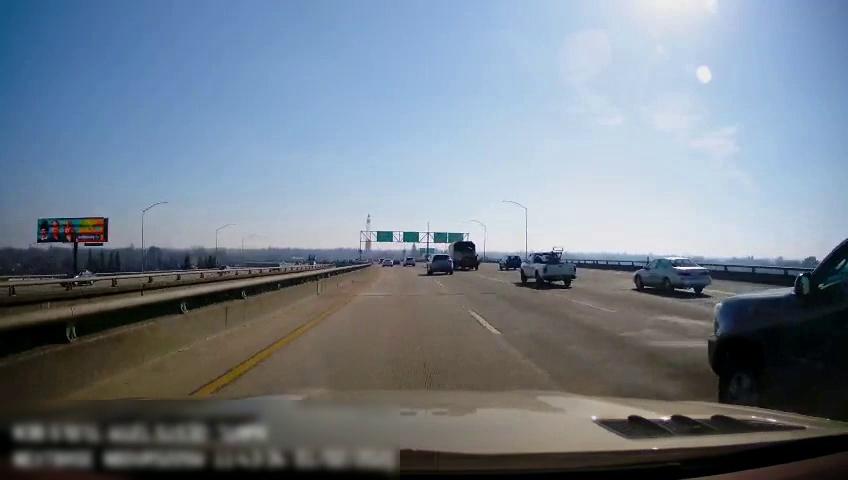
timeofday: Day
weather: Sunny
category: Drivable Space
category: Vehicles | Car
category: Vehicles | Car
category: Drivable Space
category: Vehicles | Car
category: Vehicles | Truck
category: Vehicles | SUV
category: Vehicles | Car
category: Vehicles | Truck
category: Vehicles | Truck
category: Vehicles | SUV
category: Vehicles | SUV
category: Lanes | Current Lane
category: Lanes | Current Lane
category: Lanes | Alternate Lane
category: Traffic | Signs
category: Traffic | Signs
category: Traffic | Signs
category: Traffic | Signs